Question: I have the following 'Combobox':
'''
<ComboBox Name="cb_Zeitraum" Grid.Column="2" Grid.Row="0" ItemsSource="{Binding Zeitraum}" IsEnabled="{Binding TimespanAvailable}" SelectedItem="{Binding Zeit}" SelectedIndex="0" Style="{StaticResource requiredFieldValidationStyle}" HorizontalAlignment="Left" Width="26"/>
'''
My Problem is when I select an 'Item' it isn't displayed inside the 'Combobox', it just stays blank. But the the 'Item' is selected, just not shown. It just stopped working. I have reversed all the changes I made after it stopped working but that didn't help.
'''
<!-- Required Fields -->
<Style x:Key="requiredFieldValidationStyle">
<Style.Triggers>
<DataTrigger Binding="{Binding RelativeSource={RelativeSource Self}, Path=Text}" Value="">
<Setter Property="TextBox.BorderBrush" Value="Red"/>
<Setter Property="TextBox.ToolTip" Value="Eine Eingabe wird benotigt."/>
</DataTrigger>
</Style.Triggers>
</Style>
'''

'''
private ObservableCollection<string> _zeitraum = new ObservableCollection<string>();
public ObservableCollection<string> Zeitraum
{
get { return _zeitraum; }
set { _zeitraum = value; }
}
private string _zeit;
public string Zeit
{
get { return _zeit; }
set
{
_zeit = value;
NotifyPropertyChanged("Zeit");
}
}
'''
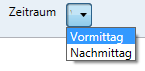
Answer: Try getting rid of 'SelectedIndex="0"' and do it via 'SelectedItem="{Binding Zeit}"'.
Do
'''
Zeit = Zeitraum.FirstOrDefault();
'''
in your CodeBehind or ViewModel (what ever you're using).
If you look closely at your picture, you can see the top left corner of the V. Try setting the 'Width' of your 'ComboBox' to a higher value.